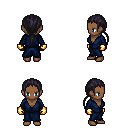
a pixel art fantasy rpg character, female body template, human, dark skin, blue robe, teal pants, raven ponytail hairstyle, gold gloves, four views (front, back, left, right), 2x2 character sprite sheet, small pixel art, hard edges, no anti-aliasing